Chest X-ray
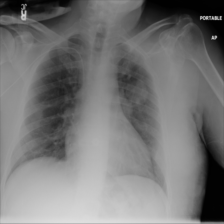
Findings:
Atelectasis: negative
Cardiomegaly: negative
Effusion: negative
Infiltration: negative
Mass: positive
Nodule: negative
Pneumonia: negative
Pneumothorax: negative
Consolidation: negative
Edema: negative
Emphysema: negative
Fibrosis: negative
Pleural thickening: negative
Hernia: negative